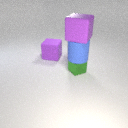
large purple rubber cube to the left of small green metal cube